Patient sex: M
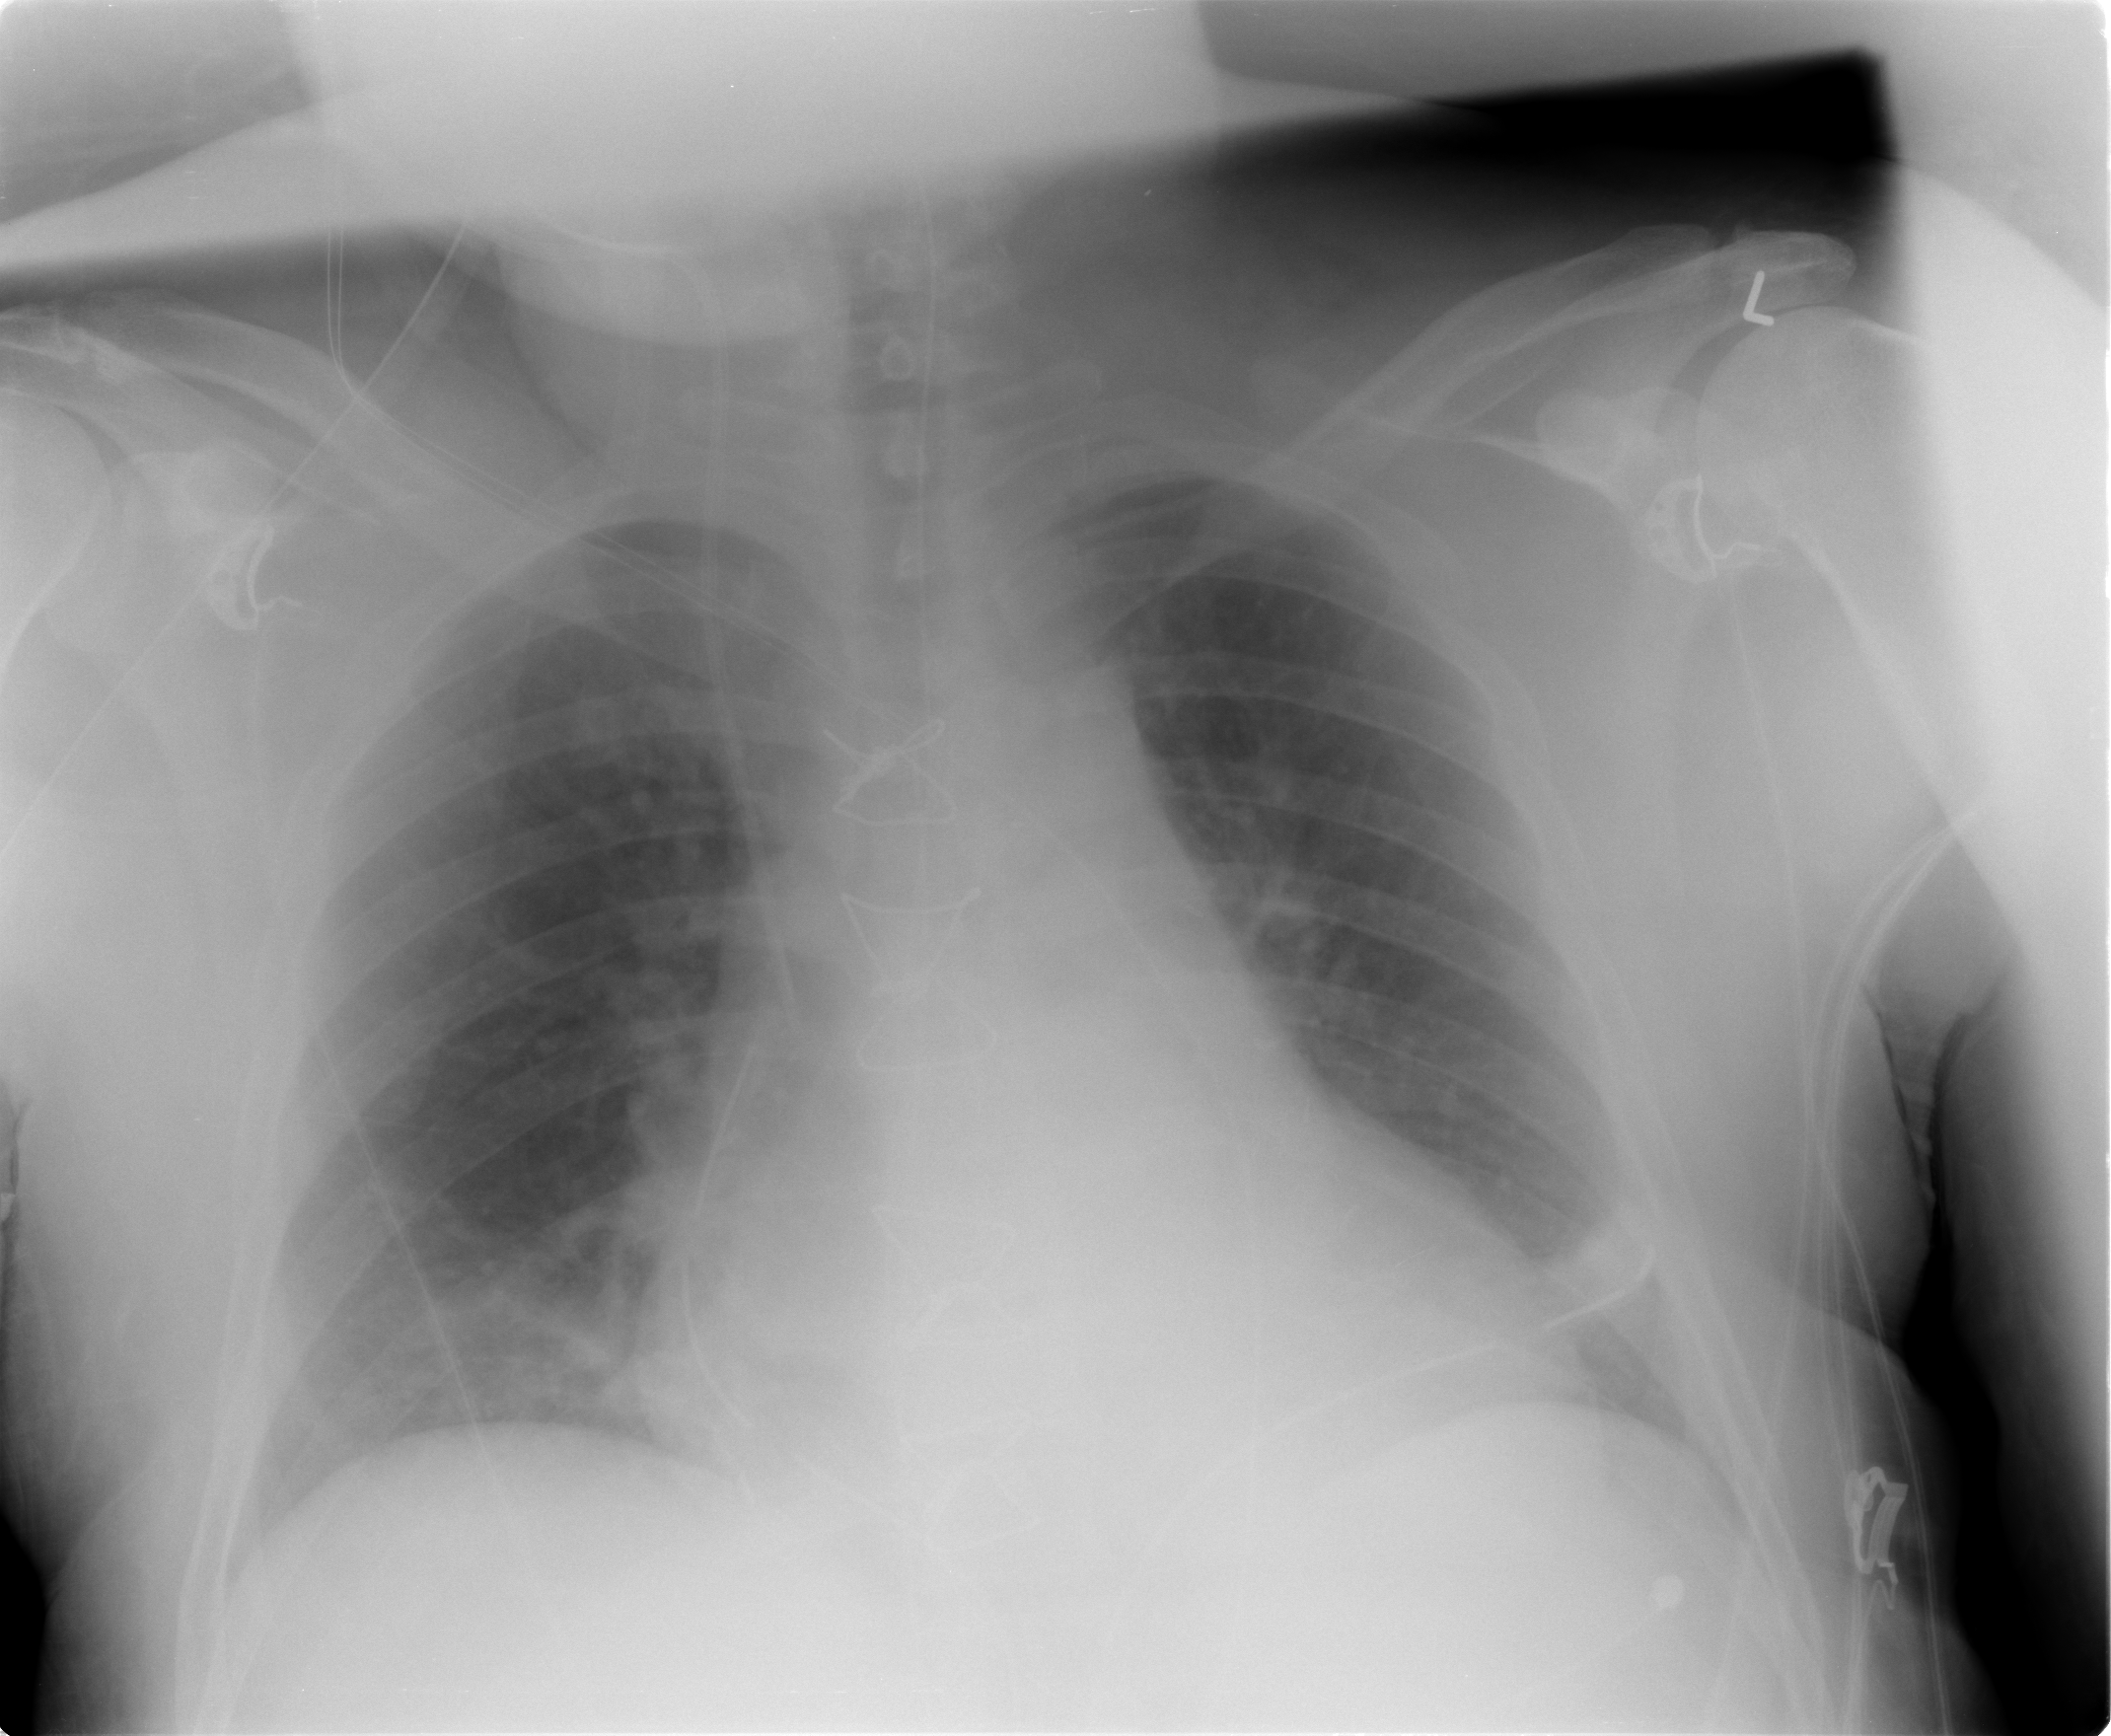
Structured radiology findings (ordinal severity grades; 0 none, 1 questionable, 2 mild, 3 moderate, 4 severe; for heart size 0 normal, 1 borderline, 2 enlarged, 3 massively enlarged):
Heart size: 2
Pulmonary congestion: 1
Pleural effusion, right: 0
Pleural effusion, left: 0
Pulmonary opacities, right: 0
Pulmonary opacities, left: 0
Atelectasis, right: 0
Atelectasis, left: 0